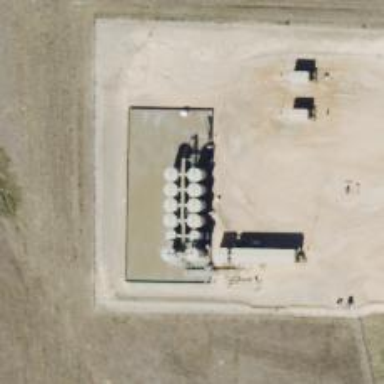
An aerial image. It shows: Storage tank with man-made structure.